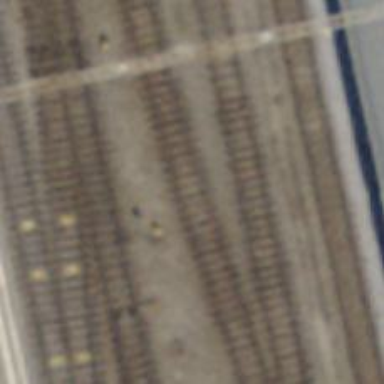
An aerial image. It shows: Single-track electrified railway siding with contact line.